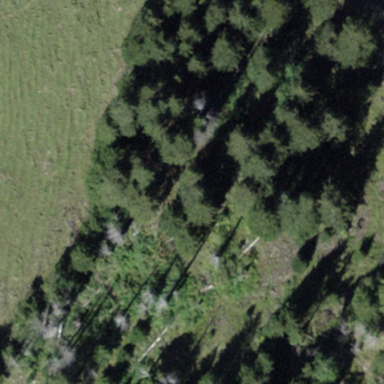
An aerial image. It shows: Forest area.